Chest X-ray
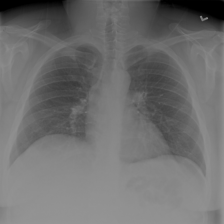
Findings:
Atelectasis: negative
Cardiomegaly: negative
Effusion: negative
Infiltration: negative
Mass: negative
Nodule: negative
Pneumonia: negative
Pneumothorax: negative
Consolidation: negative
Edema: negative
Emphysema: negative
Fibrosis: negative
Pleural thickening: negative
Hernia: negative